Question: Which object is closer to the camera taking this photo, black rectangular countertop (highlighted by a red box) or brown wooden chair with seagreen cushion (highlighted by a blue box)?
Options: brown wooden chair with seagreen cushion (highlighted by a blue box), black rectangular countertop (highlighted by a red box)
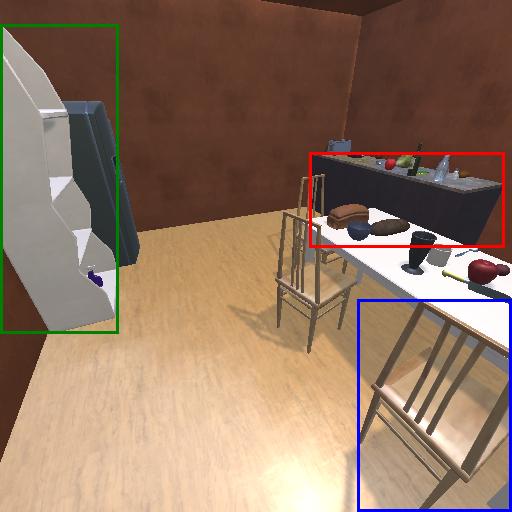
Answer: brown wooden chair with seagreen cushion (highlighted by a blue box)